Interaction volume radius: 5 \u00c5
Interaction volume height: 10 \u00c5
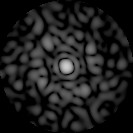
Disorder parameter: 0.8781